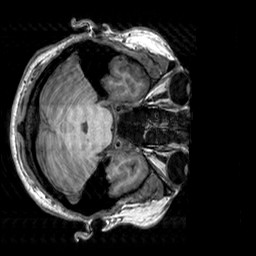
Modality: T1w
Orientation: axial
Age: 27
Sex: male
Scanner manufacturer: siemens
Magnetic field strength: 3 T
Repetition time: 2.3 s
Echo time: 0.00303 s